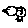
Label: bird